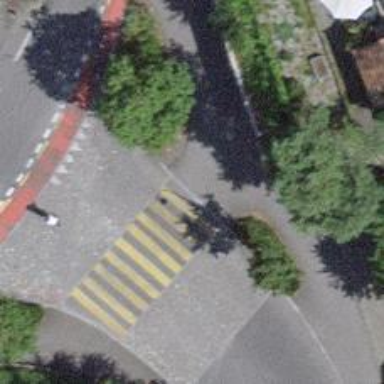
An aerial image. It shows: Kerb serving as barrier.